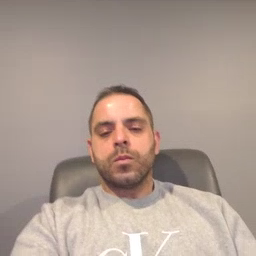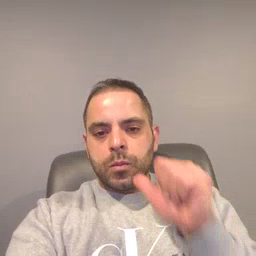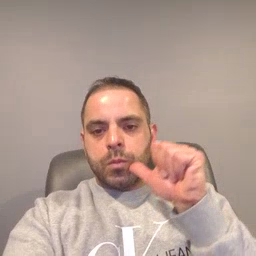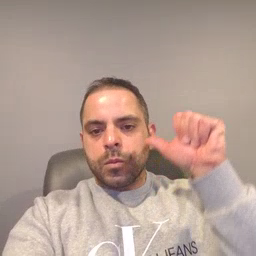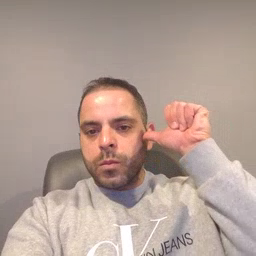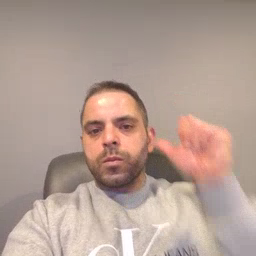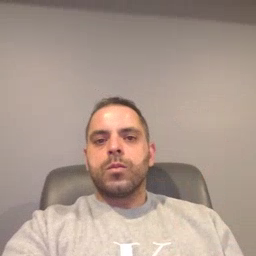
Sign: yesterday